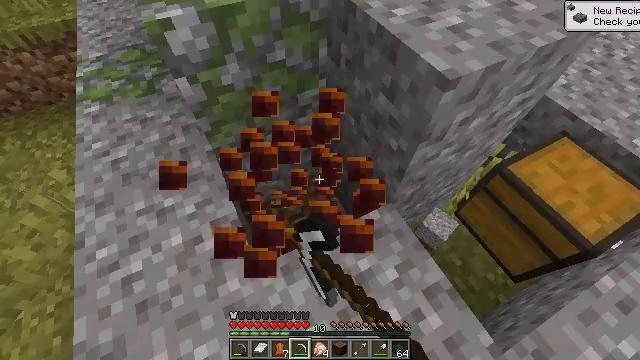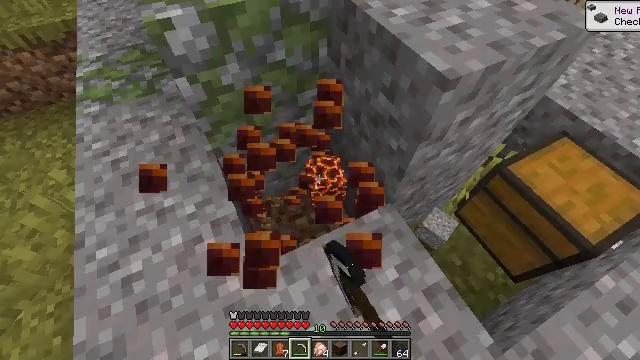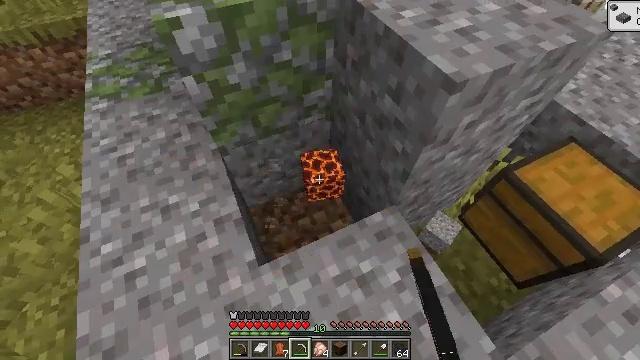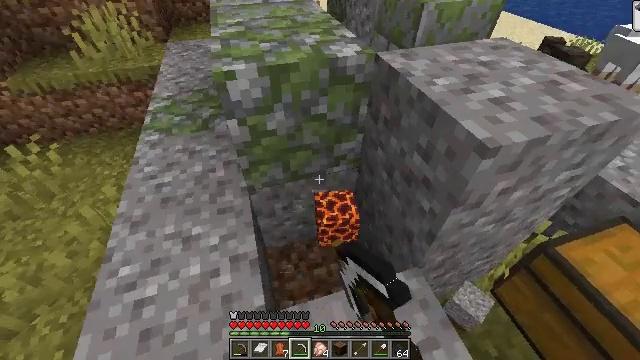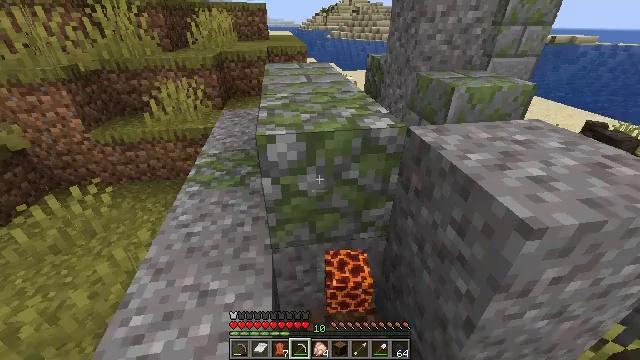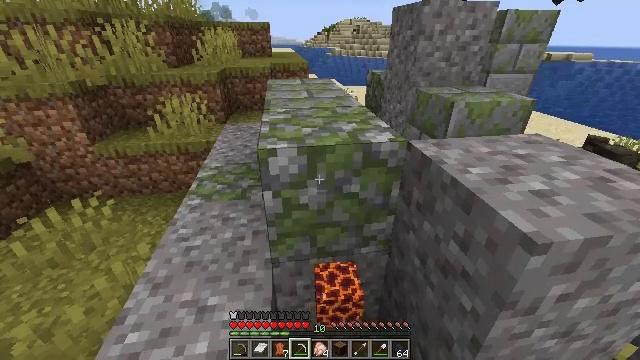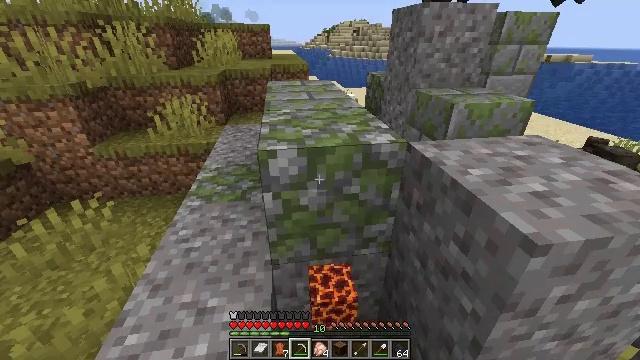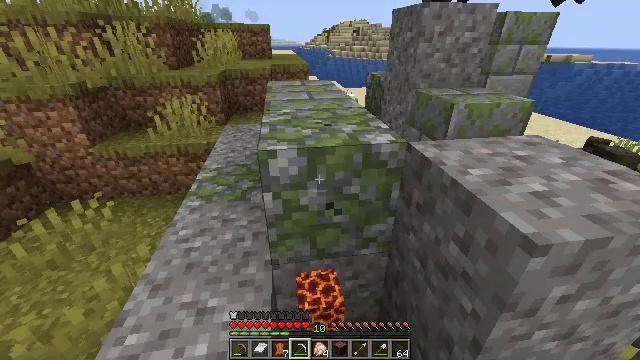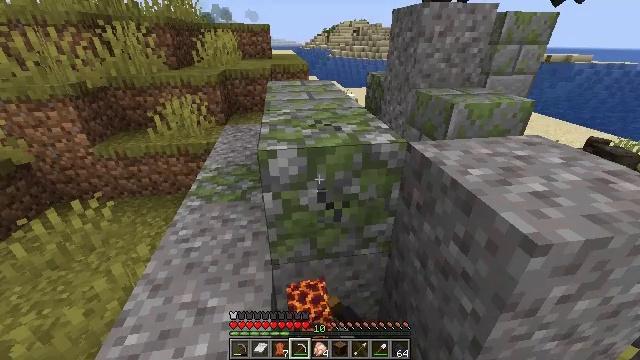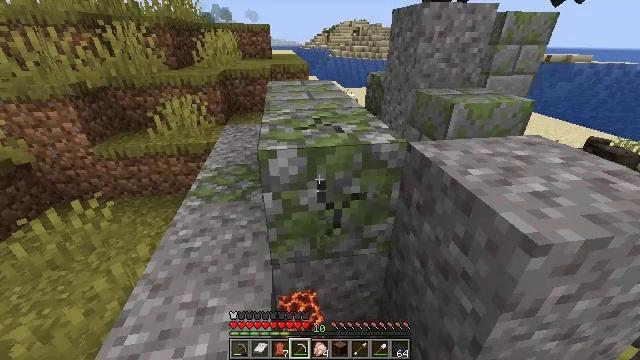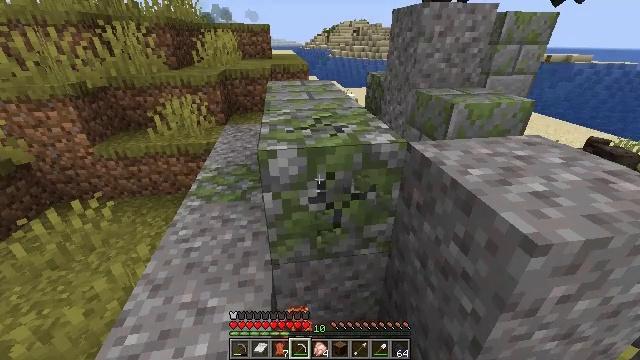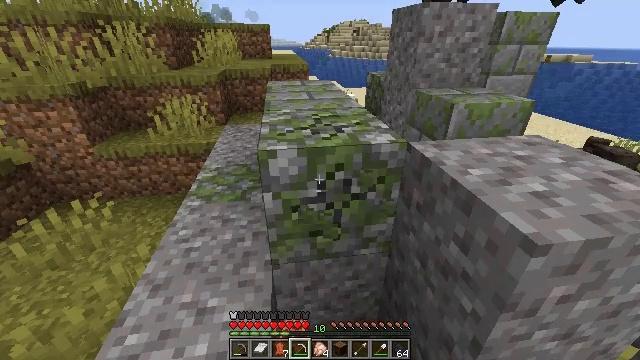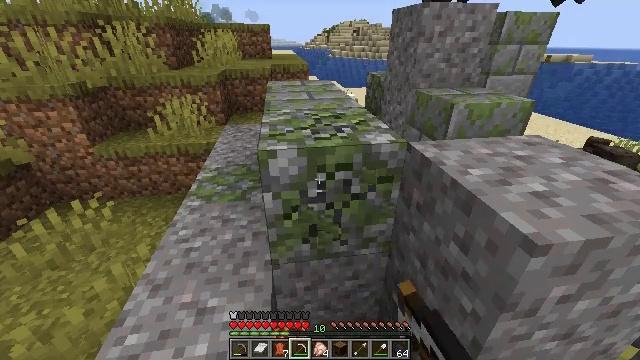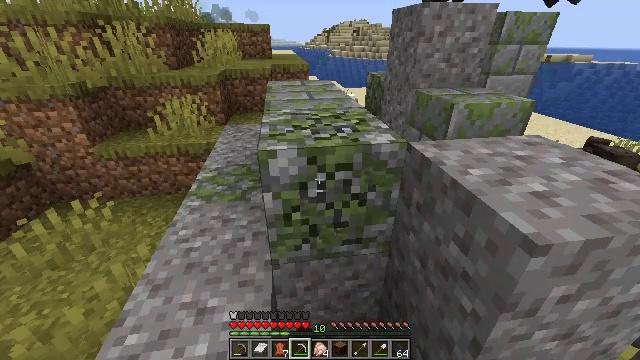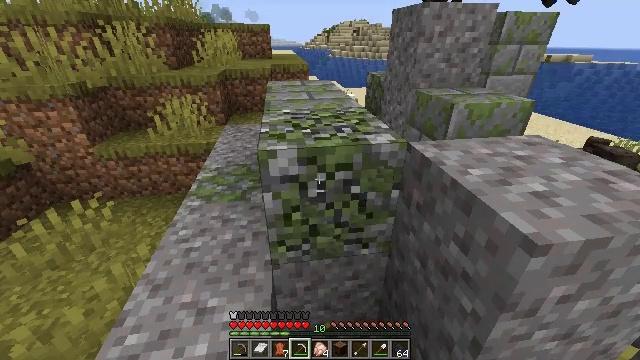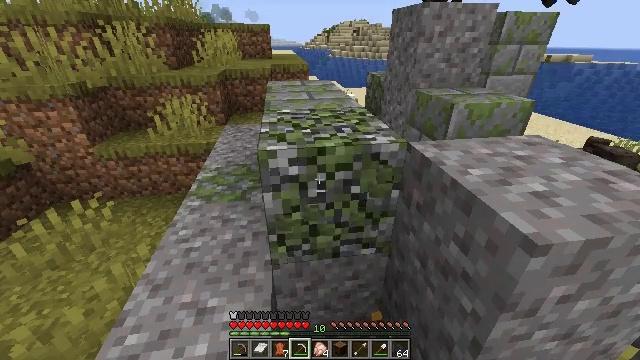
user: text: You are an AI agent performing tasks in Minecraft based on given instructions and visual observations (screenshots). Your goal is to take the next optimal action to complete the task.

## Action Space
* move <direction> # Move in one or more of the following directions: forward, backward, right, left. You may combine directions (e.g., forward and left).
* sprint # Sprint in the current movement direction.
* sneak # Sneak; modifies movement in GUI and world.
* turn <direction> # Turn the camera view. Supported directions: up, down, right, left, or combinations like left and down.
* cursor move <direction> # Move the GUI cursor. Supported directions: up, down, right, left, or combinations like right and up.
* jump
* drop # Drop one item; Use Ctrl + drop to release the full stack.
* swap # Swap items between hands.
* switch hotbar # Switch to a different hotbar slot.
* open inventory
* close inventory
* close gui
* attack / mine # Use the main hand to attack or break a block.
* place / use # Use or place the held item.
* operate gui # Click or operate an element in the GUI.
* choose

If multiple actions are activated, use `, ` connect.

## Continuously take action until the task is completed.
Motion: motion action
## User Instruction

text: Extract mossy cobblestone using a pickaxe.
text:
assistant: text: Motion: attack / mine
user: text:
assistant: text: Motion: turn left, attack / mine
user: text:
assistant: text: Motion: turn left and up
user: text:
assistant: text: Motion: turn left and up
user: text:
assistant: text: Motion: turn up
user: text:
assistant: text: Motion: no_op
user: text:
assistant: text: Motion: attack / mine
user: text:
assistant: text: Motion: attack / mine
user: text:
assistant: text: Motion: attack / mine
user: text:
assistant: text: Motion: attack / mine
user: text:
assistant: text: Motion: attack / mine
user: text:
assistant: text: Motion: attack / mine
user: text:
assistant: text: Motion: attack / mine
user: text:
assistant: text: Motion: attack / mine
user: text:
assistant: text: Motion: attack / mine
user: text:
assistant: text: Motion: attack / mine
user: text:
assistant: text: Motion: attack / mine
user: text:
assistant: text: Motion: attack / mine
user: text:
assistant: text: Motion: attack / mine
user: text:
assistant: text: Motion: move forward
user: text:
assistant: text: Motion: no_op